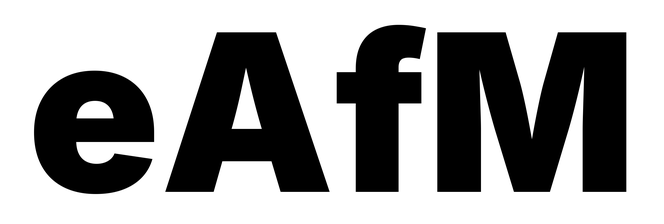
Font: Inter_Black